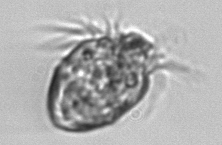
Label: Strombidium_morphotype1